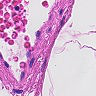
Metastatic tissue present: no